Interaction volume radius: 5 \u00c5
Interaction volume height: 15 \u00c5
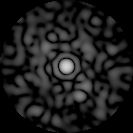
Disorder parameter: 0.8595